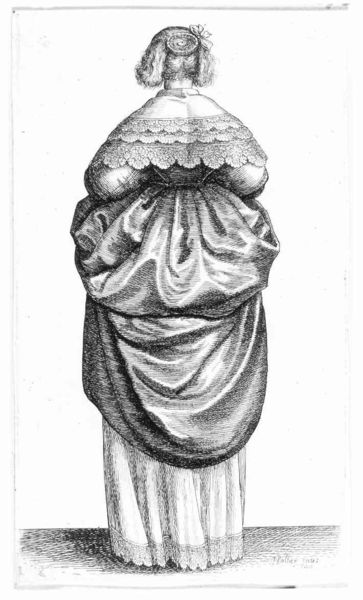
Titel: Die blonde Dame
Künstler: Wenzel Hollar
Standort: Karlsruhe
Institution: Staatliche Kunsthalle Karlsruhe
Schlagwörter: körper, schatten, umhang, weiß, mädchen, frau, frisur, grau, haar, hut, kleid, licht, rücken, schwarz, skizze, zeichnung, dame, gürtel, schal, tuch, weg, haube, hochformat, mode, rock, schleife, alt, blond, wand, arme, falten, haarschmuck, kleidung, knoten, kragen, lang, mensch, spitze, stehen, gewand, haare, mantel, stehend, stoff, adel, spitzen, brosche, kontrast, locken, scheitel, schulter, taille, dutt, hintern, rückenansicht, studie, grafik, graphik, folds, hat, white, women, arm, black, blouse, bun, collar, dark, dress, female, formal, gray, grey, hair, lace, lady, old, portrait, robe, skirt, sleeve, weib, weiblich, woman, detail, glanz, gown, looking, print, reflection, faltenwurf, hinterkopf, ellenbogen, masche, haarspange, spange, unterrock, rückseite, hinten, rückenfigur, druck, schwarzweiss, radierung, stich, bleistift, kranz, daumier, von hinten, rückansicht, biedermeier, schultertuch, hüfte, classical, folded, girl, head, young, baroque, costume, ribbon, stand, flämisch, spitzenkragen, drawing, paper, kupferstich, black and white, shawl, color, shadow, fabric, scarf, silk, etching, graphic, monochrome, sketch, frsiur, pen, drape, drapery, satin, victorian, person, arms, cape, cloak, clothes, draped, neck, shoulder, design, ground, back, backwards, butt, pencil, medieval, unterkleid, aufgesteckt, cloth, american, gebauscht, taile, beautiful, shoulders, shading, shade, simple, darkness, maria, clothing, fashion, standing, bow, kraken, whte, pudel, bottom, tallie, veil, sleeves, civil war, spitzenschal, langer mantel, embroidery, skirts, bustle, pin, european, ripples, fat, wite, empire waist, alone, new, braid, hairstyle, petticoat, pigtail, drwaing, rpcken, traurige frau, spizten, 18th century, frills, short hair, behind, deep, mysterious, slip, elbow, magazine, underwear, solitary, stole, shaded, faceless, fold, drapped, elbows, hemline, lifted, anonymous, backside, modern time, waist, old fashion, long dress, obese, this way darling, lahair, hairpiece, posterior, taffeta, unusual, corette, sirk, rrobe, lacy, dreas, blanz, heead, madrone, back view, frau am abgrund, denkende frau, quilling, shall, woman's back, ribbot, hueften